Question: I have written a device driver for the Beaglebone Black that simply rotates my 28BJY-48 stepper motor connected through a ULN2003A board. Everything works fine, the motor rotates, however I have found necessary to use 'msleep(1)' after each pin is switched to HIGH for the motor to "capture" the signal. If I let the loop run without any sleep time nothing happens with the motor.
What I am trying to do is speed up the motor rotation.
My logic is that the signal is too fast for the motor to respond. I know the signal is being sent because the LEDs in series with the motor coils light up.
I have read the data sheet and instructions provided by Elegoo <URL>.
For ease of understanding, I have attached the wiring diagram:

I have assigned the following GPIOs of P8 as controls:
'''
GPIO11 - IN1 - BLUE wire (coil 4)
GPIO12 - IN2 - PINK wire (coil 3)
GPIO15 - IN3 - YELLOW wire (coil 2)
GPIO16 - IN4 - ORANGE wire (coil 1)
'''
The way I have am controlling the GPIOs is by using 'ioremap()'.
Here is the part of the code that controls the motor:
'''
static ssize_t motor_rotate(int i) { //0 rotates right, 1 rotates left
int c = 0;
motor_stop();
while(c < 2000)
{
*gpio_dataout_addr |= PIN11;
//msleep(1);
*gpio_dataout_addr &= (0xFFFFFFFF ^ PIN16);
*gpio_dataout_addr |= PIN12;
//msleep(1);
*gpio_dataout_addr &= (0xFFFFFFFF ^ PIN11);
*gpio_dataout_addr |= PIN15;
//msleep(1);
*gpio_dataout_addr &= (0xFFFFFFFF ^ PIN12);
*gpio_dataout_addr |= PIN16;
//msleep(1);
*gpio_dataout_addr &= (0xFFFFFFFF ^ PIN15);
c++;
}
motor_stop();
return 0;
}
static ssize_t motor_stop(void){
*gpio_dataout_addr &= (0xFFFFFFFF ^ (PIN11 | PIN12 | PIN15 | PIN16));
return 0;
}
'''
I have my motor hooked to a 5v power supply independent of the Beaglebone. Any help or pointers in the right direction are appreciated.
On a side note, is there a way to simultaneously set 2 pins to LOW and 2 to HIGH? My code sets one pin low before setting another high. I would like to know if I could do both in one step. I can't seem to figure that out.
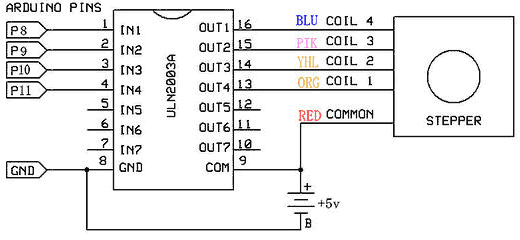
Answer: After further review and research I found that the problem lies not with voltage, motor, or board, but with my code itself.
<URL> will be run at 20ms. Therefore the proper function to achieve <20ms delays would be one of the following:
'usleep_range()', using a range of <PHONE>, has yielded me a good result with faster rotation. While holding the motor, however, I feel that it skips a couple of steps, although invisible to the eye. I believe this to be either a voltage fault or a motor limitation. Further analysis would be required to rule out what causes the skipping.
I am still playing with this range to figure out what is the optimal non-skip range range.
'udelay()' also works, however the system seems to freeze in some permanent loop and a hard reboot is required. Further analysis is required to figure out what exactly is causing the system to hang after completion of rotation loop.